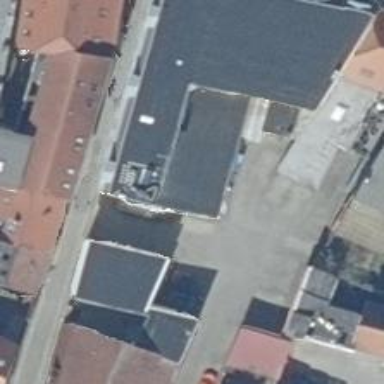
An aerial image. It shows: Building.